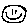
Label: smiley face